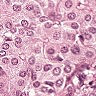
Metastatic tissue present: yes